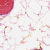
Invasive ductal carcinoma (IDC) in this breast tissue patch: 0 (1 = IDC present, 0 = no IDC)